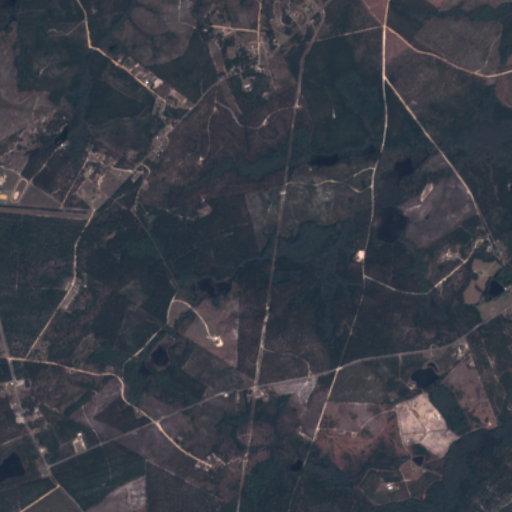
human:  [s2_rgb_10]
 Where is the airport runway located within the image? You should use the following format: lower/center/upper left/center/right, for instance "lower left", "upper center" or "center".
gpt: The airport runway is located in the center left of the image.
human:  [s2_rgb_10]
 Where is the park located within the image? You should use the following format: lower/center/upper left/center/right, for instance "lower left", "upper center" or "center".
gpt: The park is located in the left of the image.
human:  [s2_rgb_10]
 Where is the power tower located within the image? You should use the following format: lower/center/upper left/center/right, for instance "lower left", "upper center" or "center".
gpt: The power tower is located in the center of the image.
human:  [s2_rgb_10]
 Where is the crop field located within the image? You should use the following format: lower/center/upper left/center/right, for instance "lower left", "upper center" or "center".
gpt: There is no crop field in the image.